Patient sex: M
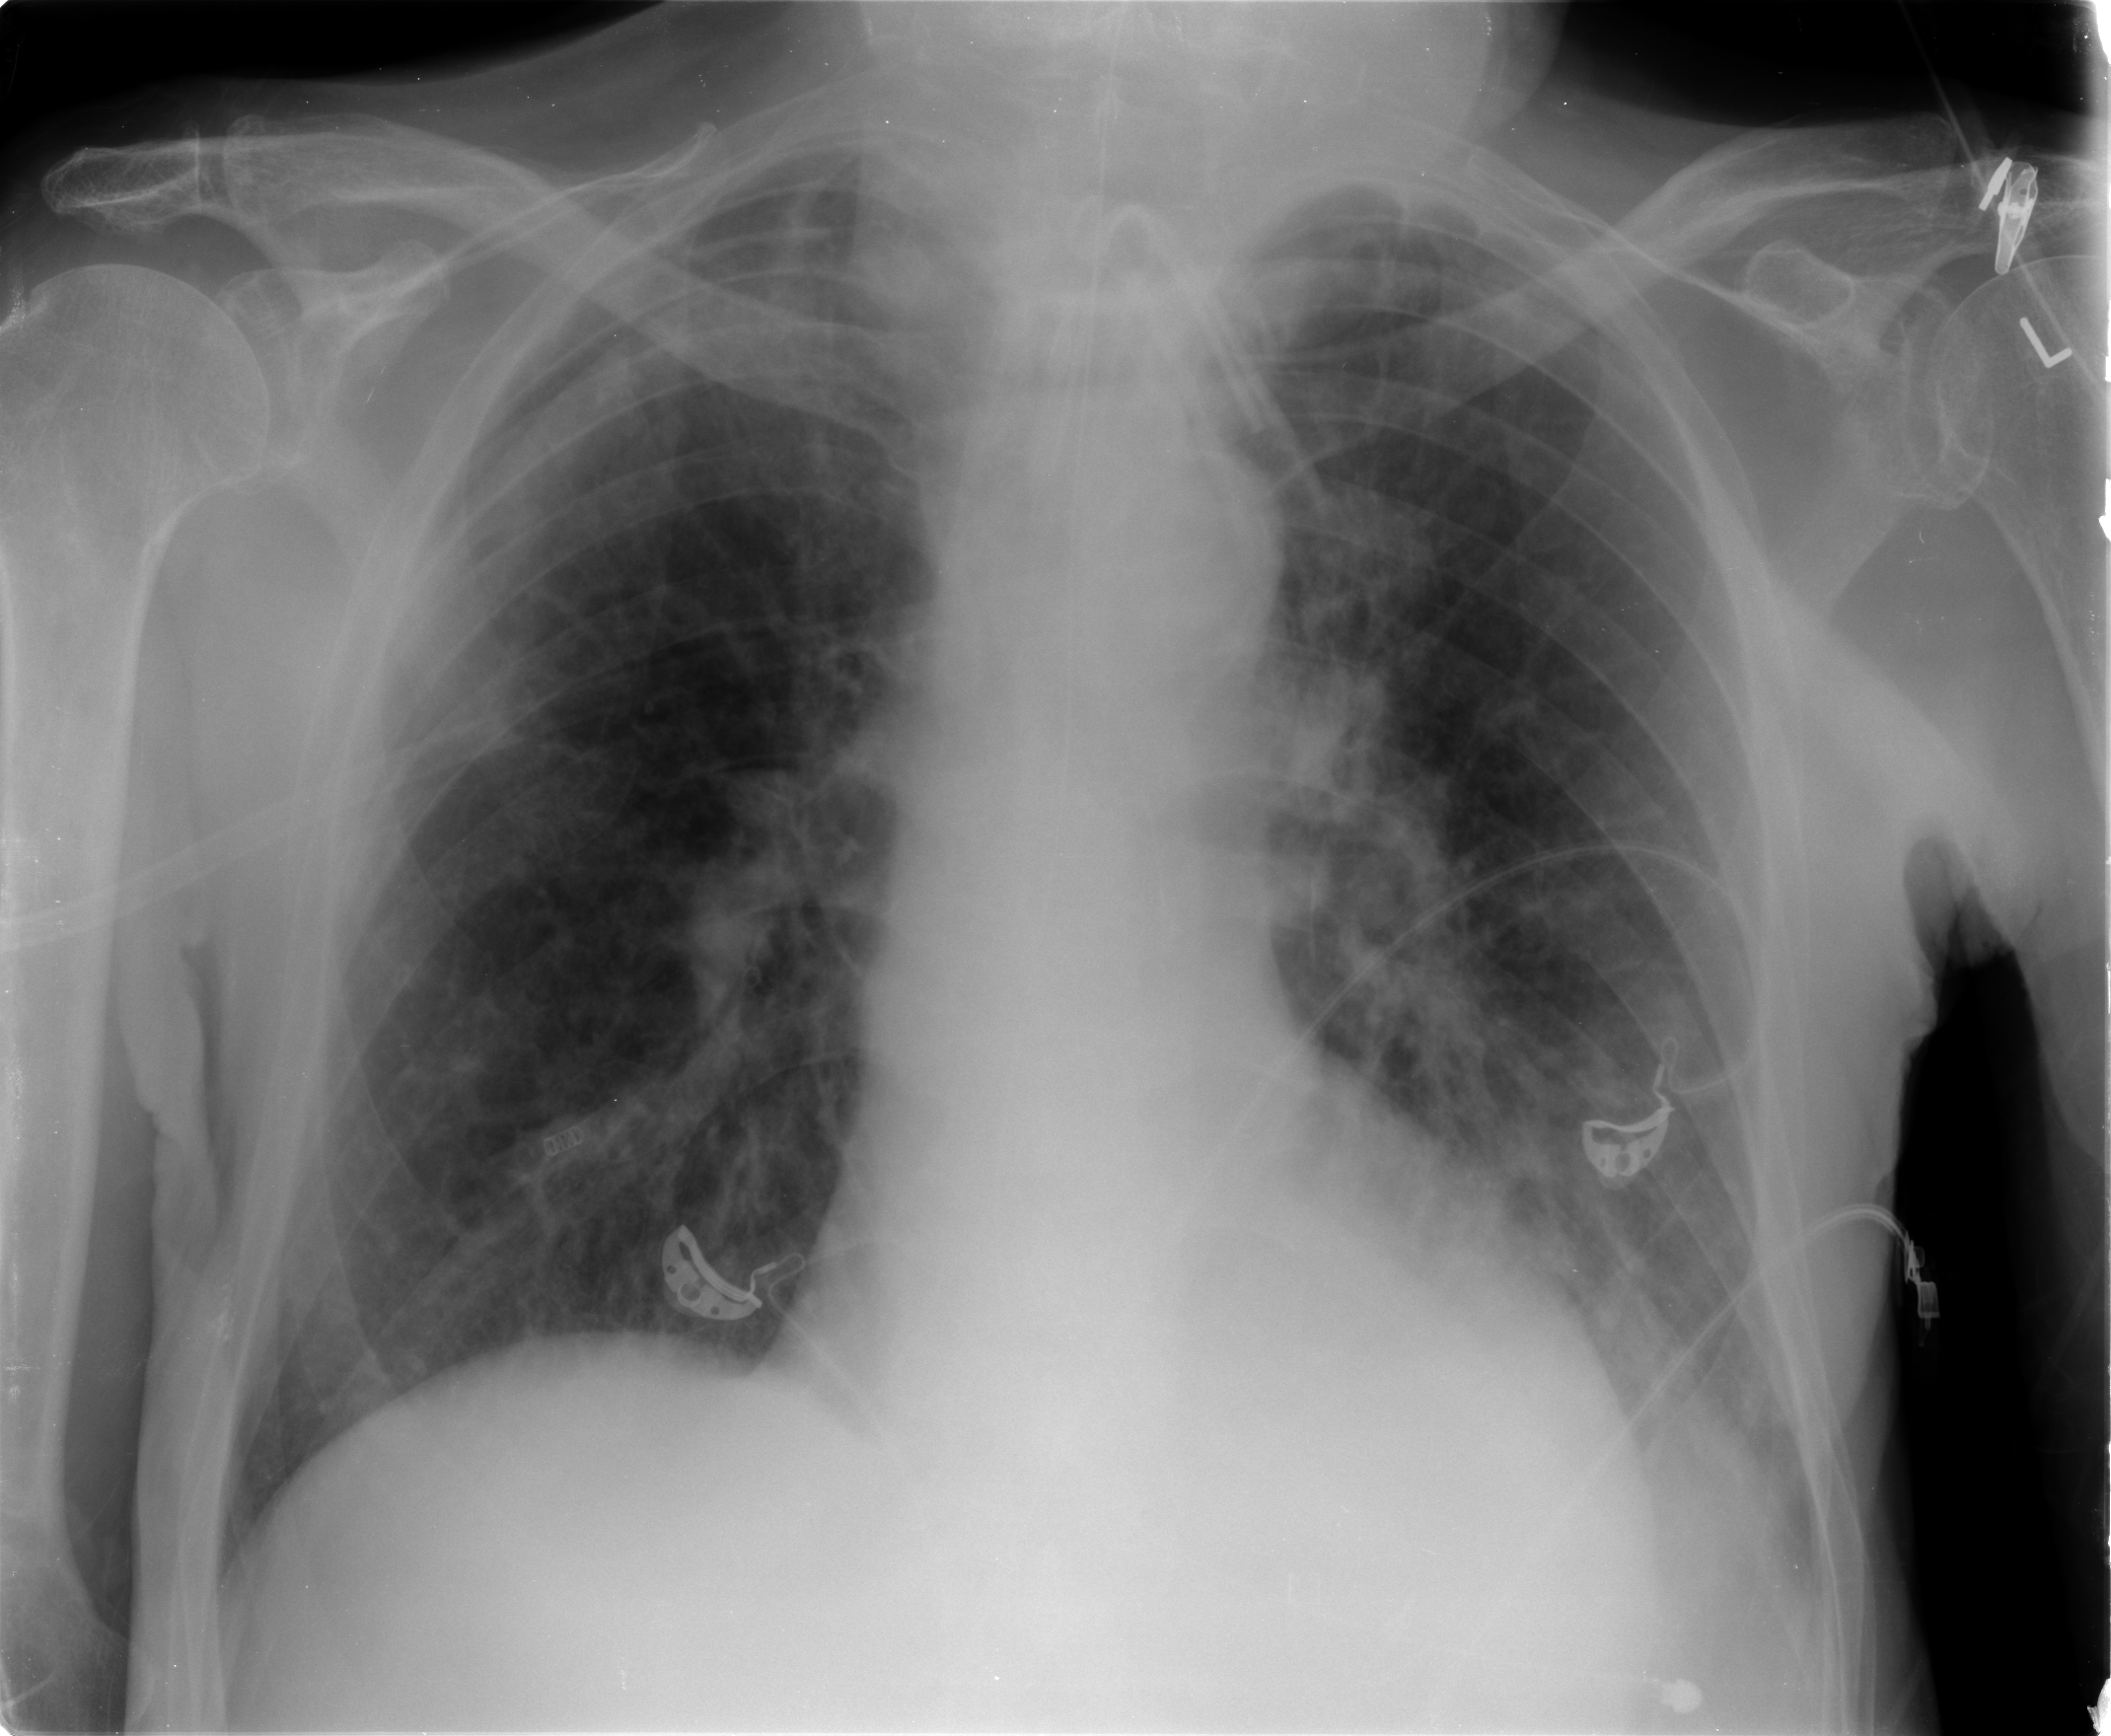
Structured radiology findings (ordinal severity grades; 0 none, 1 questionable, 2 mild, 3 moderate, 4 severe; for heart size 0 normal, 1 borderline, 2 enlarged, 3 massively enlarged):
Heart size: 1
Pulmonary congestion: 2
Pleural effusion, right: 0
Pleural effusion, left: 1
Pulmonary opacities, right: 0
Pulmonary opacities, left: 2
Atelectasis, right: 2
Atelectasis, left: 2